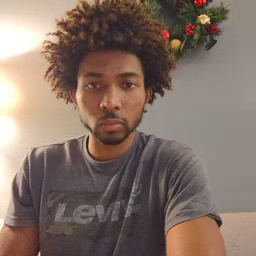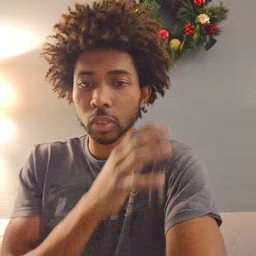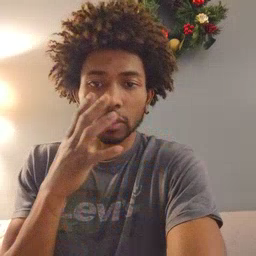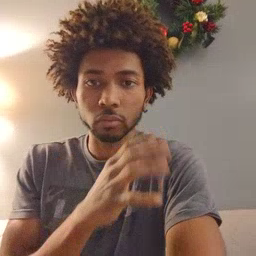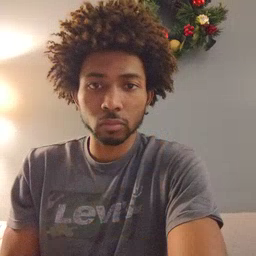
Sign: farm